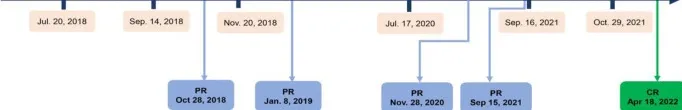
Timeline of treatment and radiographic responses. (B) Imaging results showing regression of the lesion and demonstrating the effectiveness of the anlotinib combined with ticeorgio regimen.
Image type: chart (chart)